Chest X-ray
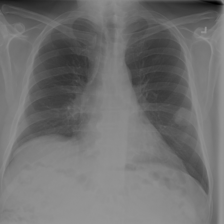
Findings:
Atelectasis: negative
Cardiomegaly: negative
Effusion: negative
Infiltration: negative
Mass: negative
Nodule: negative
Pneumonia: negative
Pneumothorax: negative
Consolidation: negative
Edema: negative
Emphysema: negative
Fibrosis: negative
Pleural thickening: negative
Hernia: negative